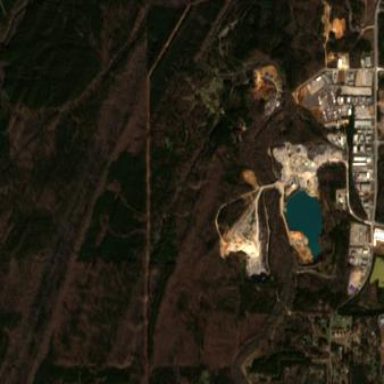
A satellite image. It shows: Industrial area used as quarry mine.